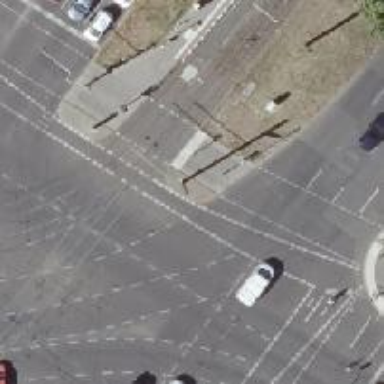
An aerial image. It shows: Traffic island located on footway.